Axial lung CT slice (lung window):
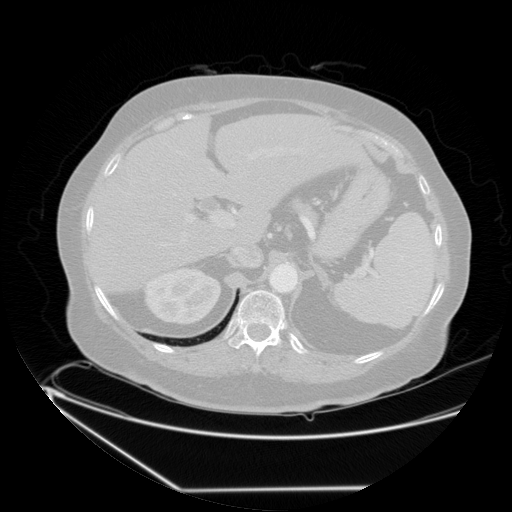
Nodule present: no